Question: New IDEA 11. It's been implemented to remove recent projects from the Recent Projects list. When I hover the name of the project, a small X appears which removes the entry.
However, when I have a project with a long name (or long path) and the project name cannot be fully visible in the recent projects list (see image, project no.2)

then I get on hover and I cannot remove the project.
Can anyone help?
PS. I know that I can either delete the whole list or edit XML conf file and delete manually entries, but I would prefer if there is a trick to remove long-name projects via IDEA UI.
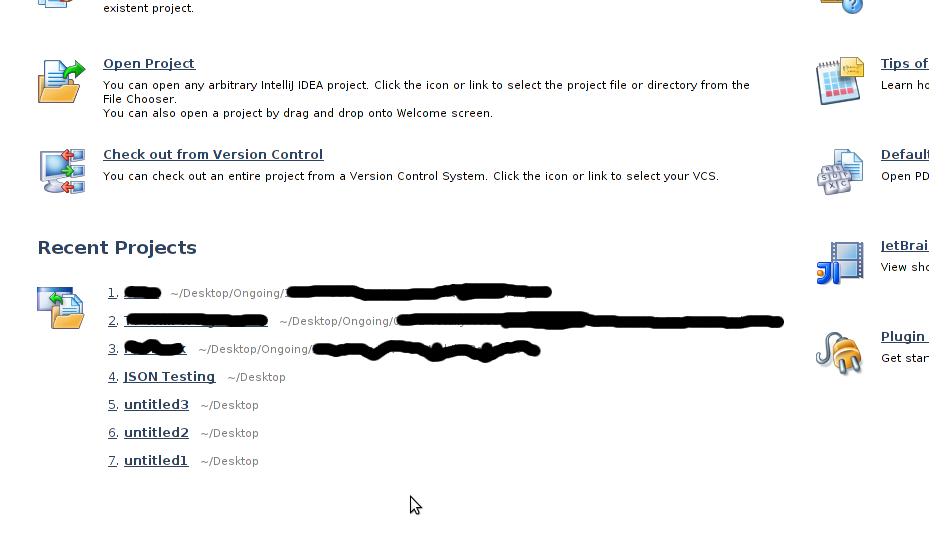
Answer: Thank you for reporting this problem, please <URL> I've submitted in YouTrack.